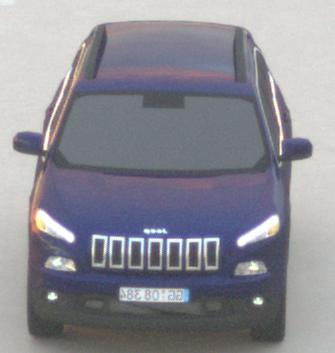
Make: Jeep
Model: Cherokee 3.2 V6 Pentastar
Detailed model: Cherokee (KL)
Model produced from: 2014/07
Model produced until: 2015/07
Doors: 5
Color: blue
Road condition: dry road
Daytime: sunrise or sunset
Contrast: medium contrast